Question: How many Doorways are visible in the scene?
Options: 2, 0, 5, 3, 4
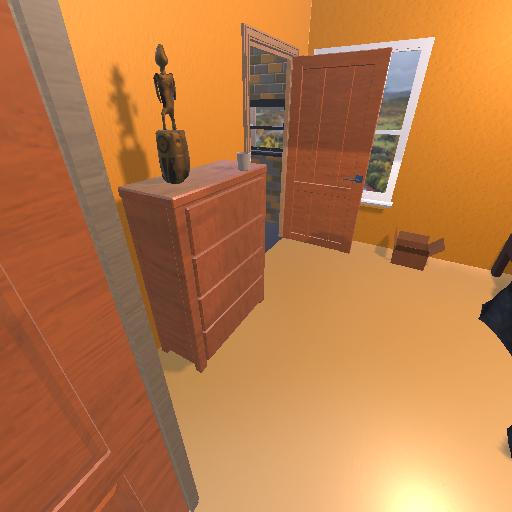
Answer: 2